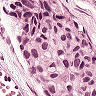
Metastatic tissue present: yes